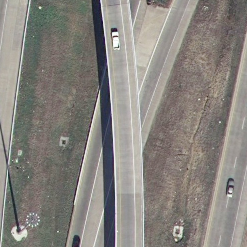
Label: overpass